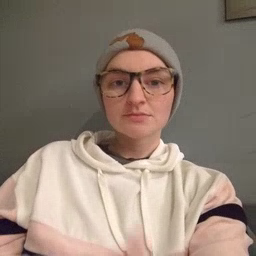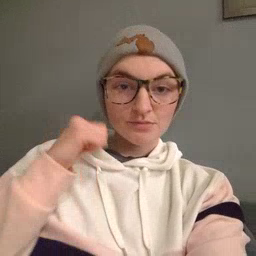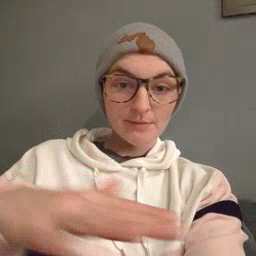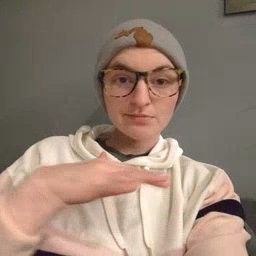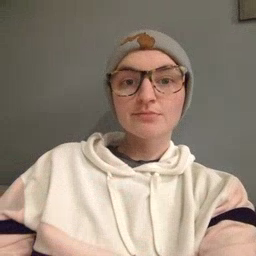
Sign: backyard